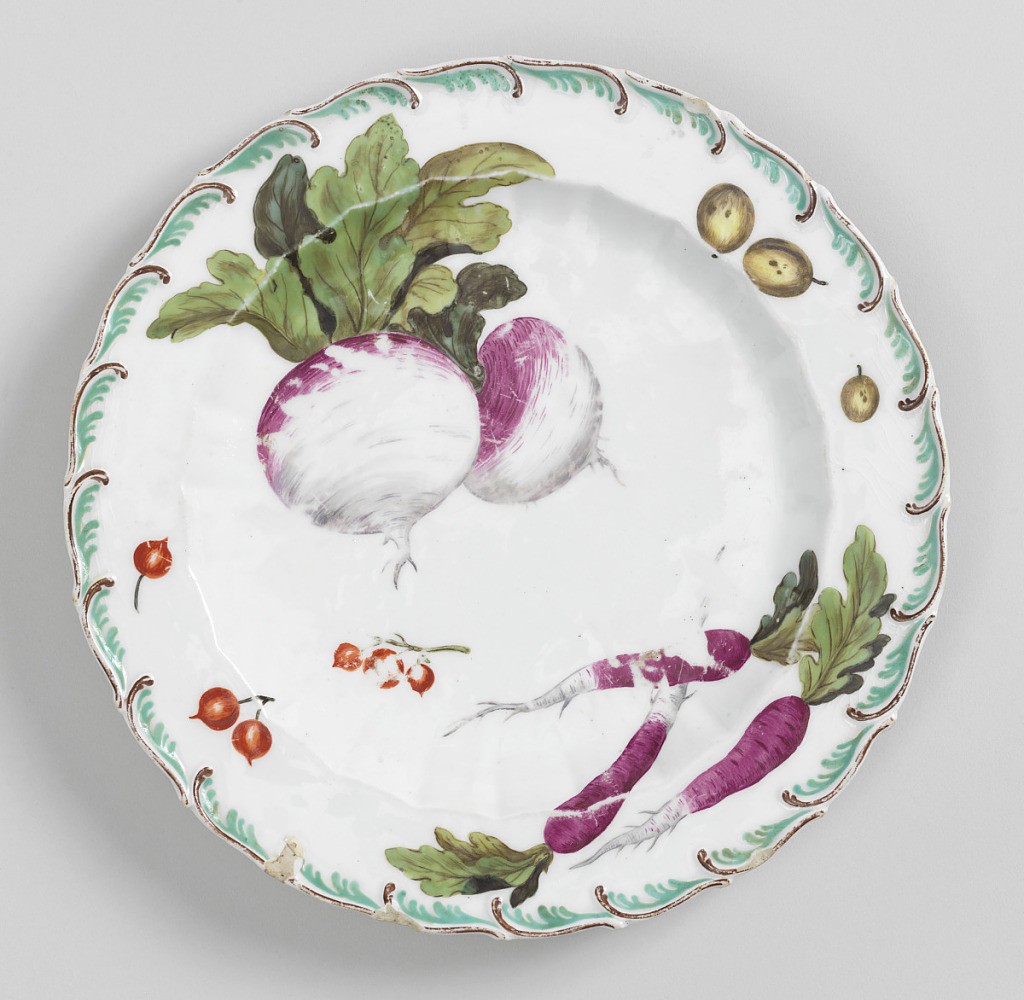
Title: "Hans Sloane" Botanical Plate (One of Twelve)
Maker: Chelsea Porcelain Manufactory, English, 1745 – 1784
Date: ca. 1757–1769
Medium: soft paste porcelain, vitreous enamel
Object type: plate
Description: Scalloped circular form with brown and aqua foliate scroll.  Foliage includes a radish, a peach, red and black currants, cucumbers and vines.